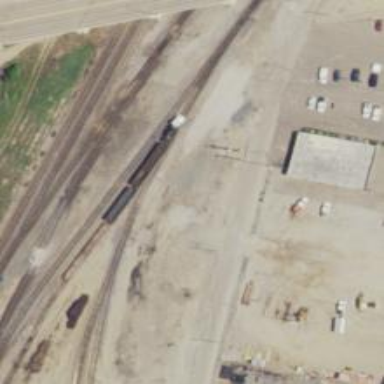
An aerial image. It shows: Railway yard in service.